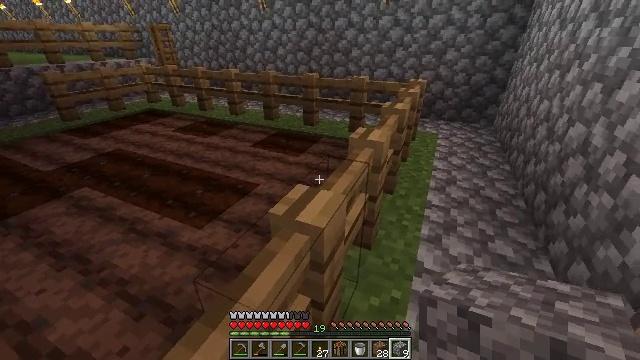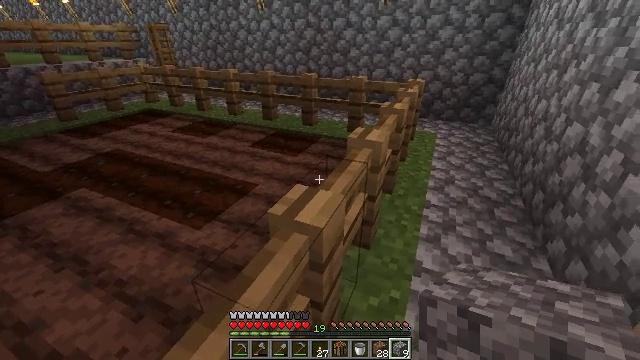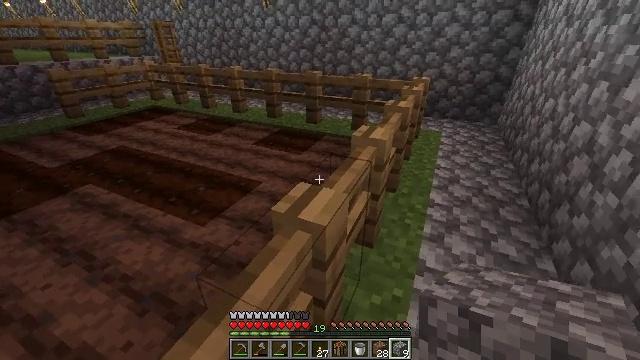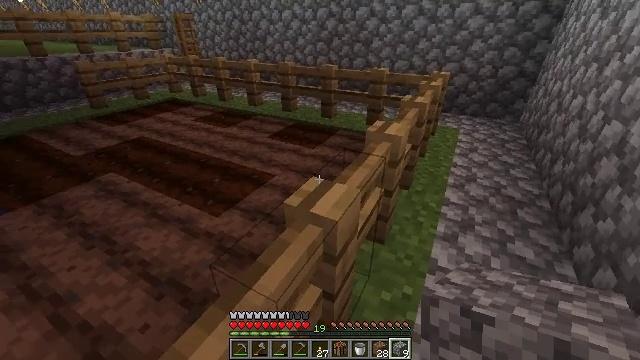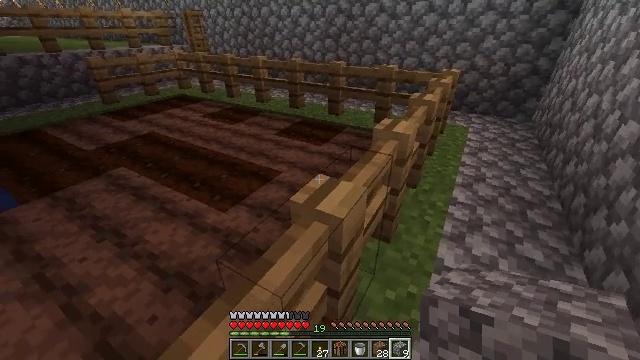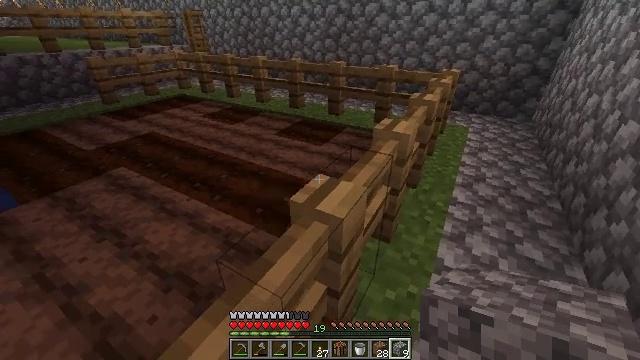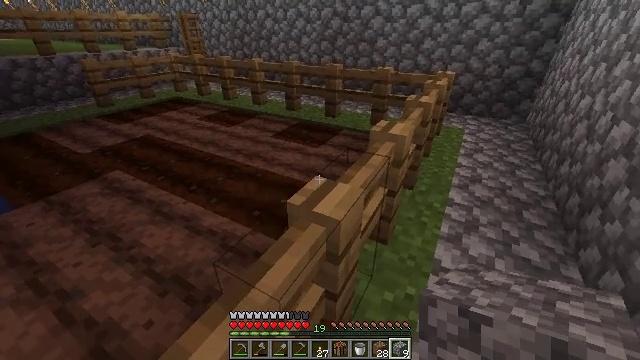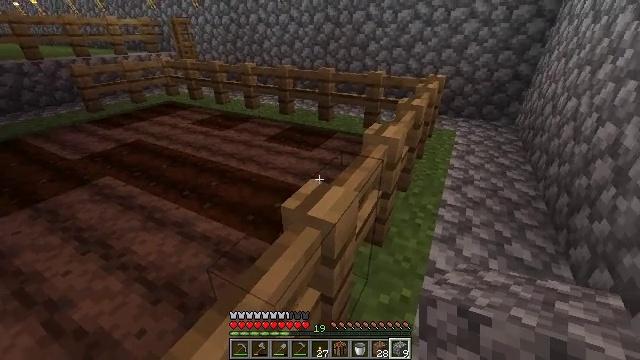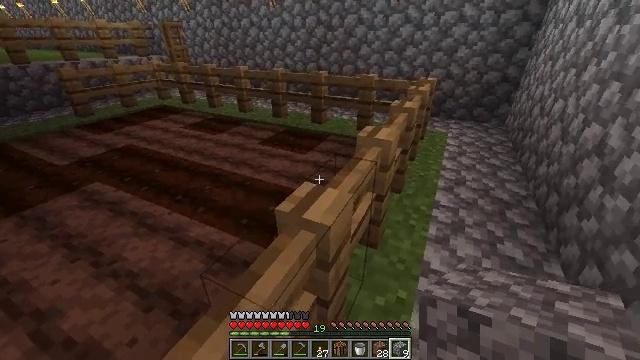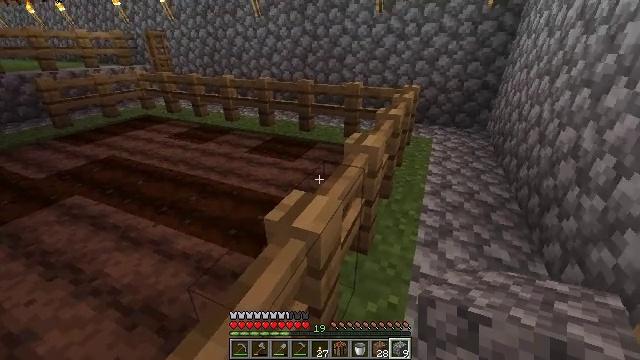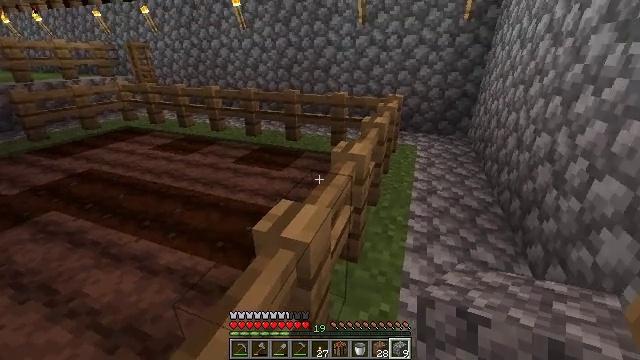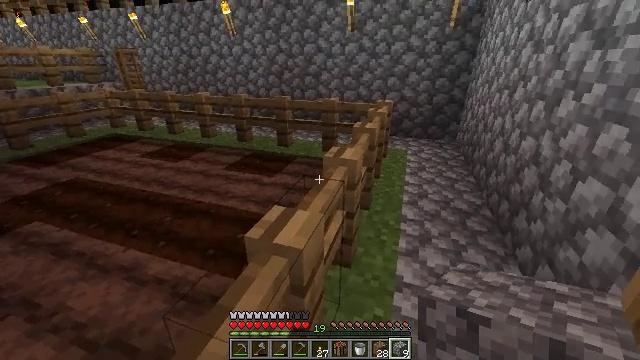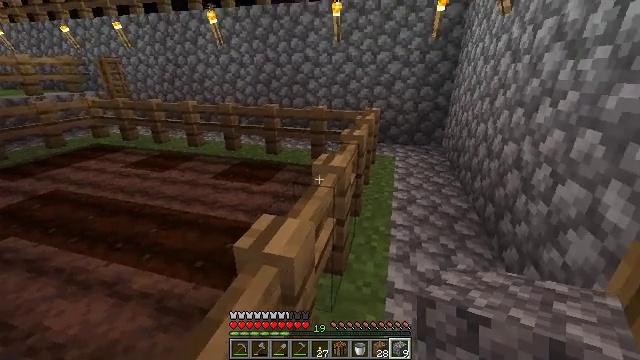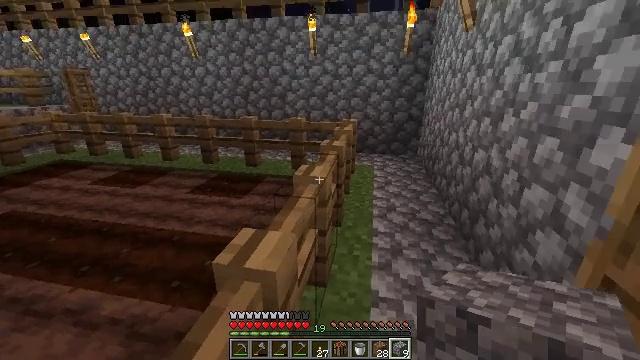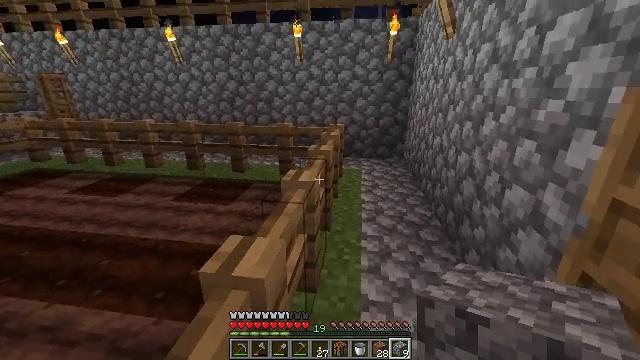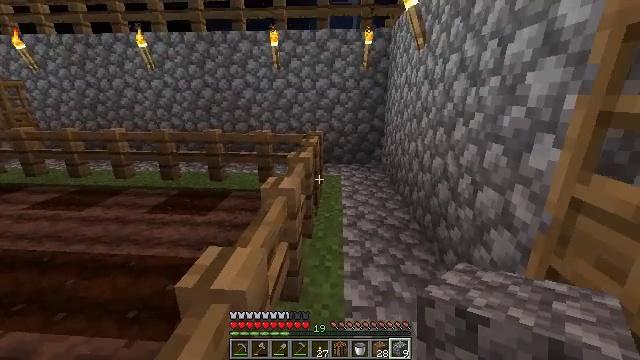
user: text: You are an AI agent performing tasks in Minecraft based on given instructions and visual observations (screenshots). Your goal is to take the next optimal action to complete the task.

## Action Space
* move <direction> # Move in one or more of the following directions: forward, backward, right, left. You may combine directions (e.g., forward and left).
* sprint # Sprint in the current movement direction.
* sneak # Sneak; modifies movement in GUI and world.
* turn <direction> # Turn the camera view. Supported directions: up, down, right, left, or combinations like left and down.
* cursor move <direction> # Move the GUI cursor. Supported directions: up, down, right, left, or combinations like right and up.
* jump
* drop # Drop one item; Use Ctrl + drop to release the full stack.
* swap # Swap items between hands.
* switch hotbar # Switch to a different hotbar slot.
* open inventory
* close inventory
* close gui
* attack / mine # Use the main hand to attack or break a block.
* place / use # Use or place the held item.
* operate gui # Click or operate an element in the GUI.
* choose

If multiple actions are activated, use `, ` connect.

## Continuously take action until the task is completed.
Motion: motion action
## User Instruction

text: Mine the farmland block.
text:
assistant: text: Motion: no_op
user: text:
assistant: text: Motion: no_op
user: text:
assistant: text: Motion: turn left and down
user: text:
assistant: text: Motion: turn left
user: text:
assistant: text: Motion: no_op
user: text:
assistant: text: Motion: no_op
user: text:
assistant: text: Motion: turn right
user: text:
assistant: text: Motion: turn right
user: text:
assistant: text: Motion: turn right and up
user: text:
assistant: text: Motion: turn right and up
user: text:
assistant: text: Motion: turn right and up
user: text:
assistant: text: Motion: turn right and up
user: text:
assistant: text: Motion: turn right and up
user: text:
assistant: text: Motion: turn right and up
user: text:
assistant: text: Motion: turn right and up
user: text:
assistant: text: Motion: turn right
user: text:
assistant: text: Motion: no_op
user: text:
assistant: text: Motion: no_op
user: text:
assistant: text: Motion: turn left and down
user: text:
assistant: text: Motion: turn left and down
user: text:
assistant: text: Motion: turn left and down
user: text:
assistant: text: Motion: turn left and down
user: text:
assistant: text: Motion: turn left and down
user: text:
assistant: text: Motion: turn left
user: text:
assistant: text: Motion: turn left
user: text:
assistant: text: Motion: turn left and up
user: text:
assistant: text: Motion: no_op
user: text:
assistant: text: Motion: no_op
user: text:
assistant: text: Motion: no_op
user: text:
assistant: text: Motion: no_op